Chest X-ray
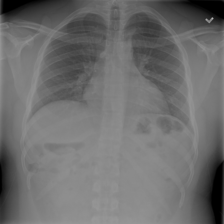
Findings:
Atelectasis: negative
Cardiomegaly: negative
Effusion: negative
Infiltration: negative
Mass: negative
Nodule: negative
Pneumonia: negative
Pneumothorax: negative
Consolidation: negative
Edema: negative
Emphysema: negative
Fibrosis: negative
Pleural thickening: negative
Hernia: negative